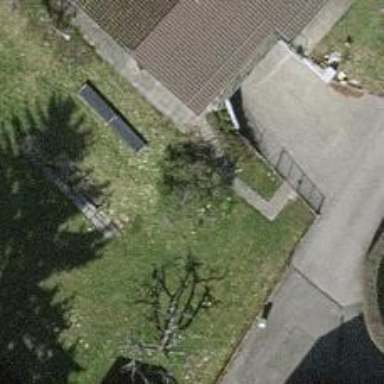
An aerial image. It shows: Urban tree with needleleaved evergreen leaves.